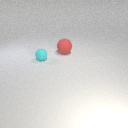
small cyan rubber sphere to the left of large red rubber sphere